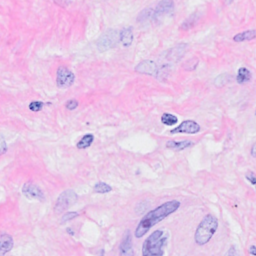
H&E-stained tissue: Breast